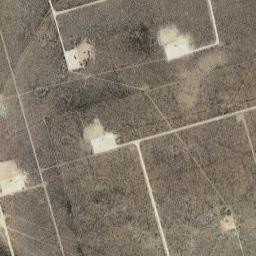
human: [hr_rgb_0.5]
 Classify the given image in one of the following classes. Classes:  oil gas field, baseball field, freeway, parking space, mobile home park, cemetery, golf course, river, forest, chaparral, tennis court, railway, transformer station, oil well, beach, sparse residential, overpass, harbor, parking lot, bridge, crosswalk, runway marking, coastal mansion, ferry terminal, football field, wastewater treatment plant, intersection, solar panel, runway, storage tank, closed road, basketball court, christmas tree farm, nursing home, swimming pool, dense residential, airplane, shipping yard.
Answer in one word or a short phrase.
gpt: oil gas field